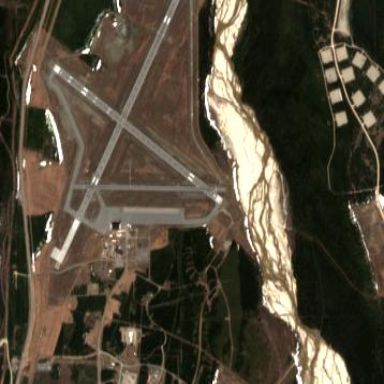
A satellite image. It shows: Military airfield located within aerodrome.